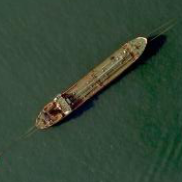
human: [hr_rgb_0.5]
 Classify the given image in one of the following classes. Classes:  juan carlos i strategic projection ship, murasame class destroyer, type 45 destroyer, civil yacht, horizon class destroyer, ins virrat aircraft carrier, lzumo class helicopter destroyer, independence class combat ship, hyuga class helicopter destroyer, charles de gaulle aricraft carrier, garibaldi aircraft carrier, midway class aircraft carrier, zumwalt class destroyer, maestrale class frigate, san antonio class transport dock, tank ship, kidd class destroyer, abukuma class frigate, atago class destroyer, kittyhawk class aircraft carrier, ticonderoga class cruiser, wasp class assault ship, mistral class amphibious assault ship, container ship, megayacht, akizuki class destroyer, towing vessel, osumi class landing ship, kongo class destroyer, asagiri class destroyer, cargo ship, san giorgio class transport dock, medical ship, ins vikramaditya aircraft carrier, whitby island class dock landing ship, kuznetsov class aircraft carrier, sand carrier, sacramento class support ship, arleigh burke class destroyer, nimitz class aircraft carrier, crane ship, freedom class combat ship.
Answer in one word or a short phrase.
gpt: Tank ship